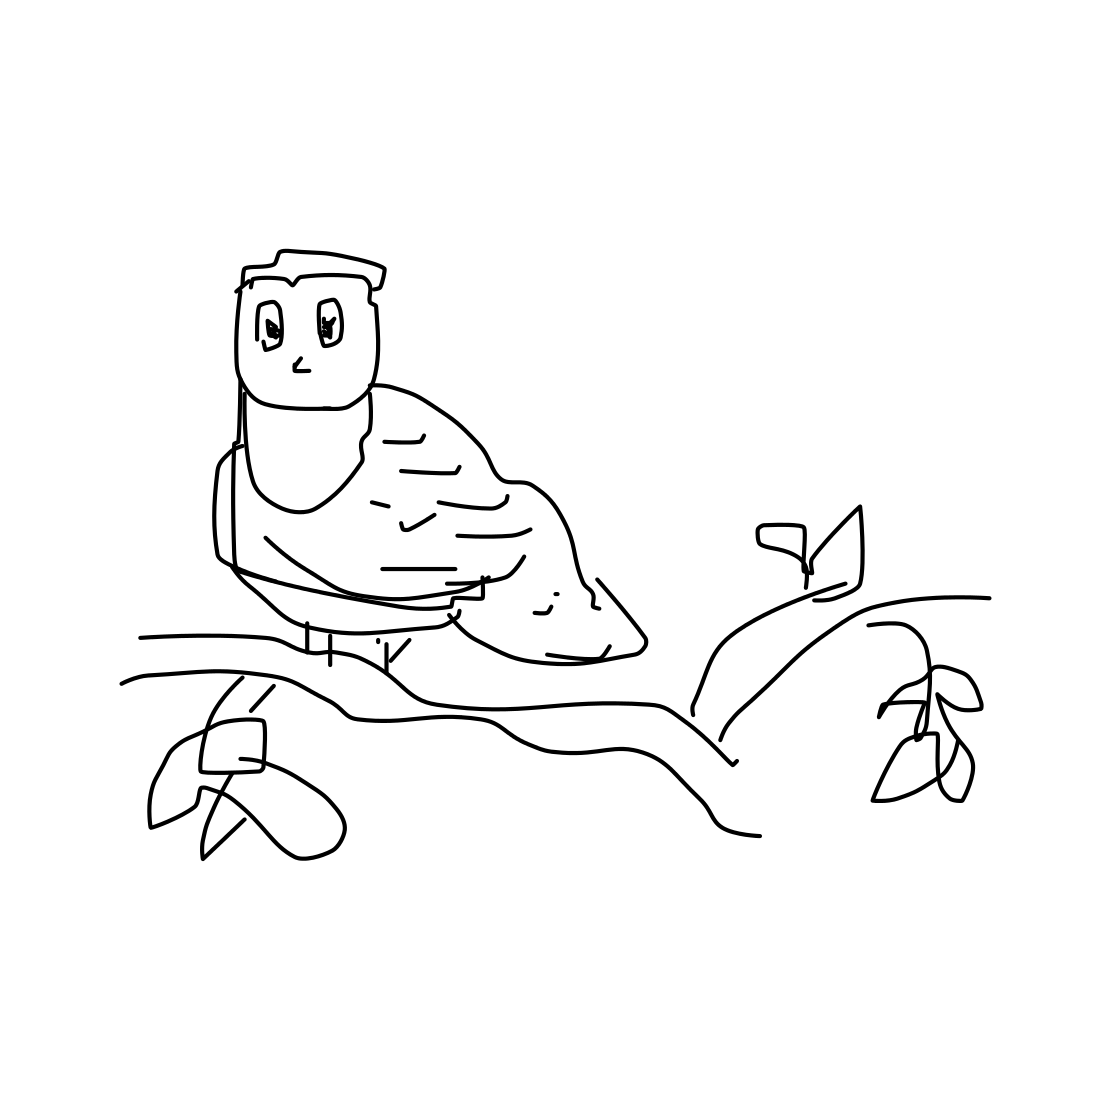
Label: owl